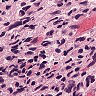
Metastatic tissue present: yes